Question: As you know, in Liferay you can setup (portal-)languages which are available to sites.
In a site's controlpanel you can choose which of these languages should be available to a user of that site.
So far I have only found 'languageUtil.getAvailableLocales()', which returns a list of the available portal locales not the sites' locales.
Is there a way to get site languages?

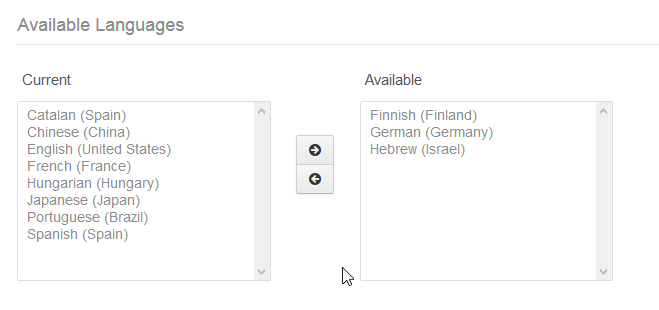
Answer: Use API method as below
'public static Locale[] com.liferay.portal.kernel.language.LanguageUtil.getAvailableLocales(long groupId)'
Here groupId would be groupId of Site/Group, for which you want to get locales.
This method will return array of Locale.